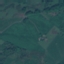
Label: Pasture